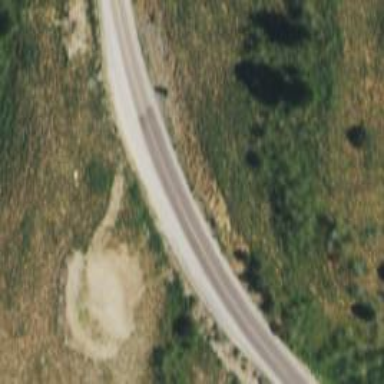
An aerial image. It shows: Parking layby with unpaved surface.